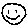
Label: smiley face